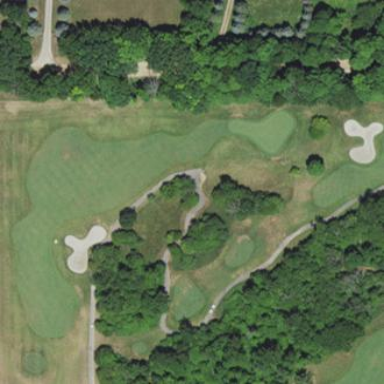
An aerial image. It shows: Area of rough grass used for golf.